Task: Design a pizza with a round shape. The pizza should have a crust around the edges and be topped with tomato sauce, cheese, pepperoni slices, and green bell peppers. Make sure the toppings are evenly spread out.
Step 213:
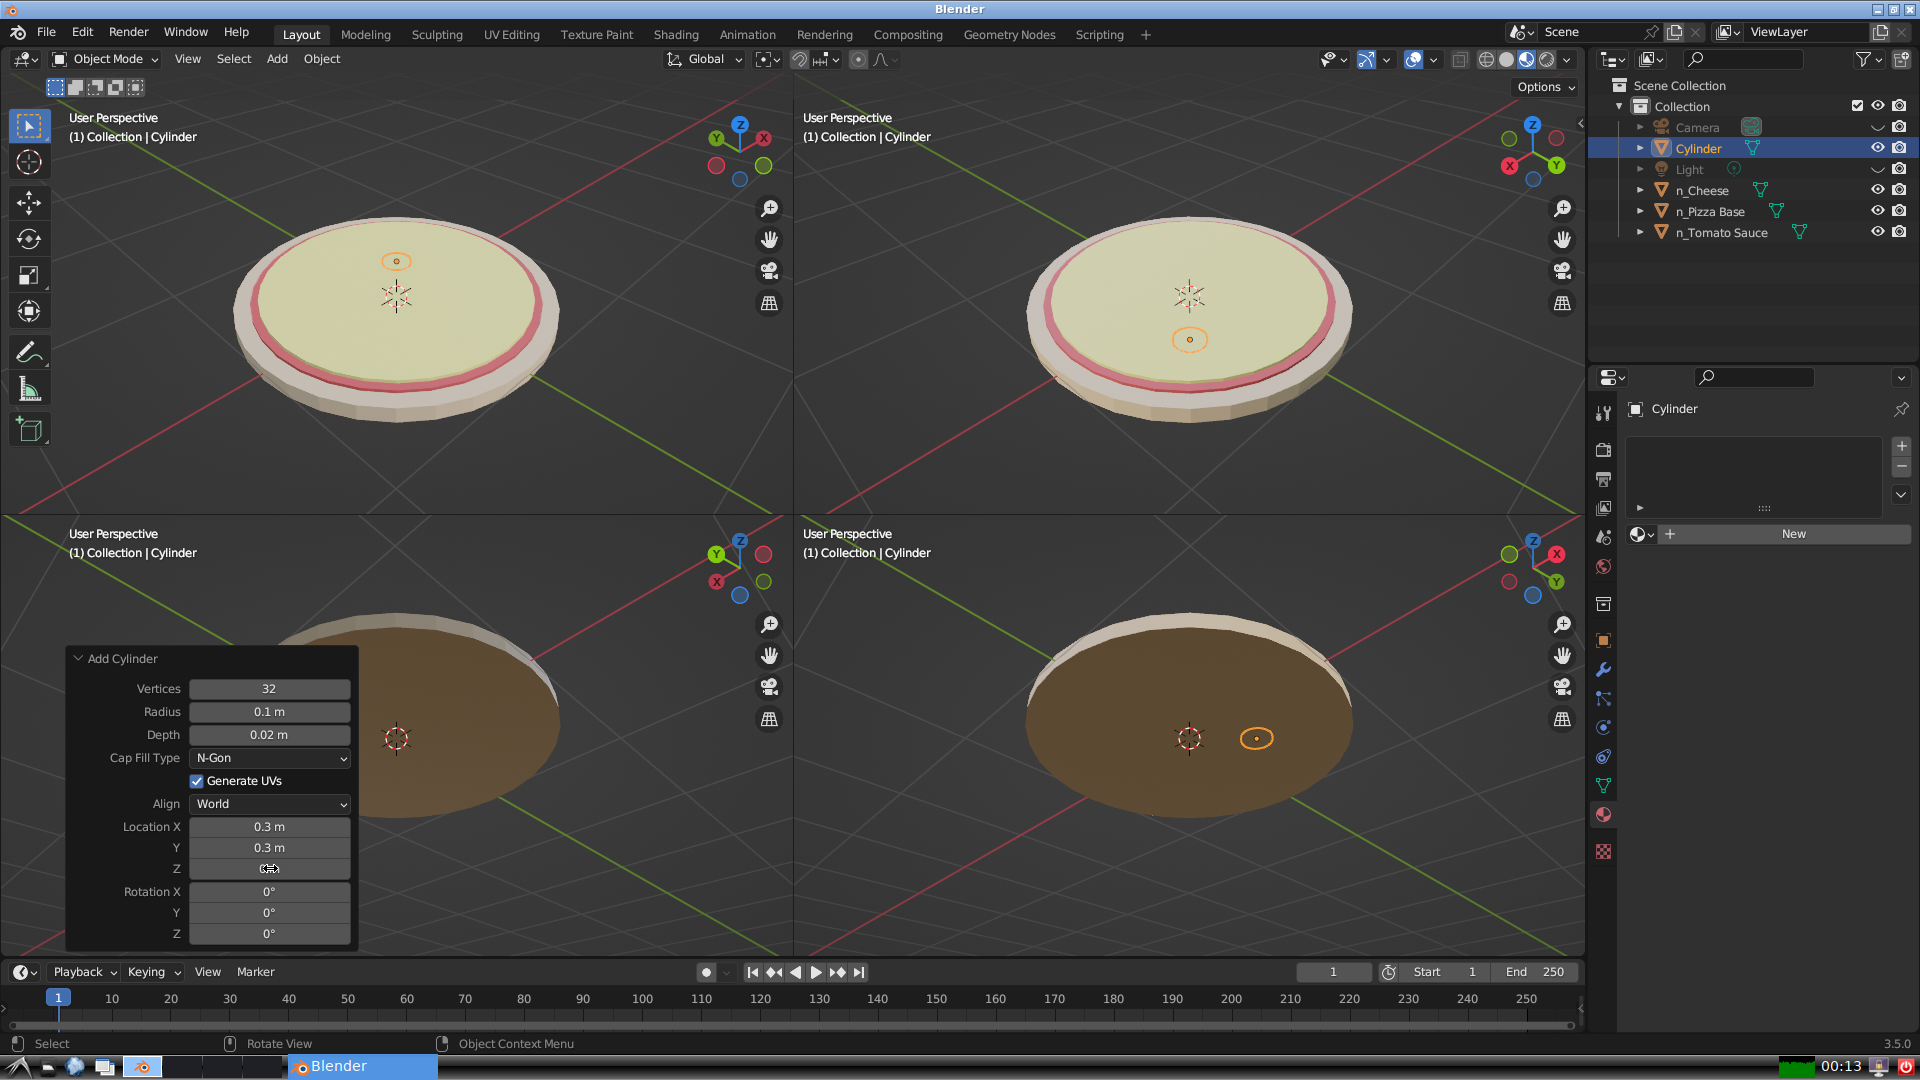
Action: click: no